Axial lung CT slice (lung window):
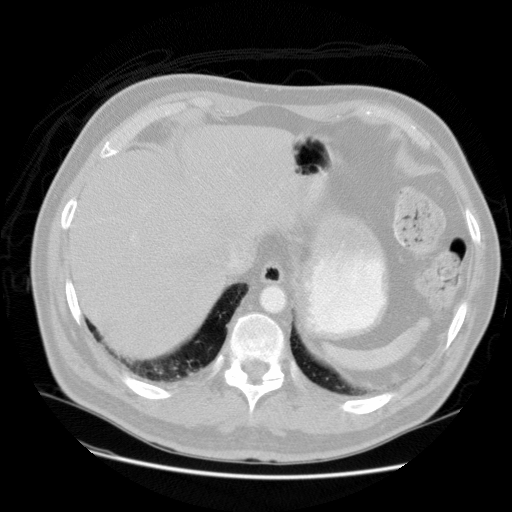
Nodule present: no